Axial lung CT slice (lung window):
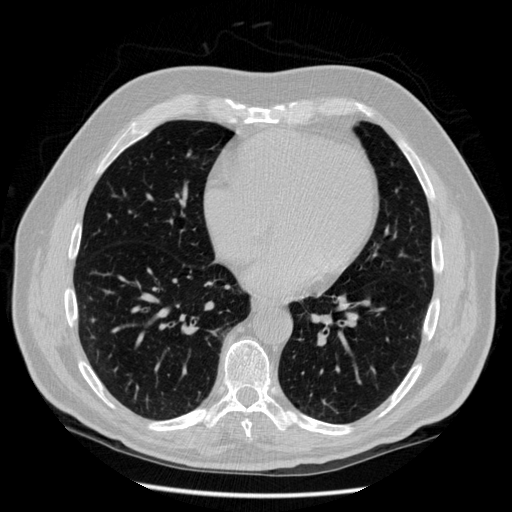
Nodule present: no